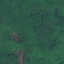
Land use / land cover class: Forest